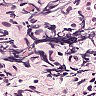
Metastatic tissue present: no